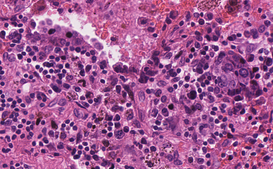
Tumor epithelial tissue: yes
Tumor-associated stroma tissue: yes
Normal tissue: no